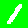
Digit: 1